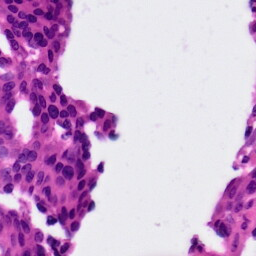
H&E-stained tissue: Ovarian